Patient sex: M
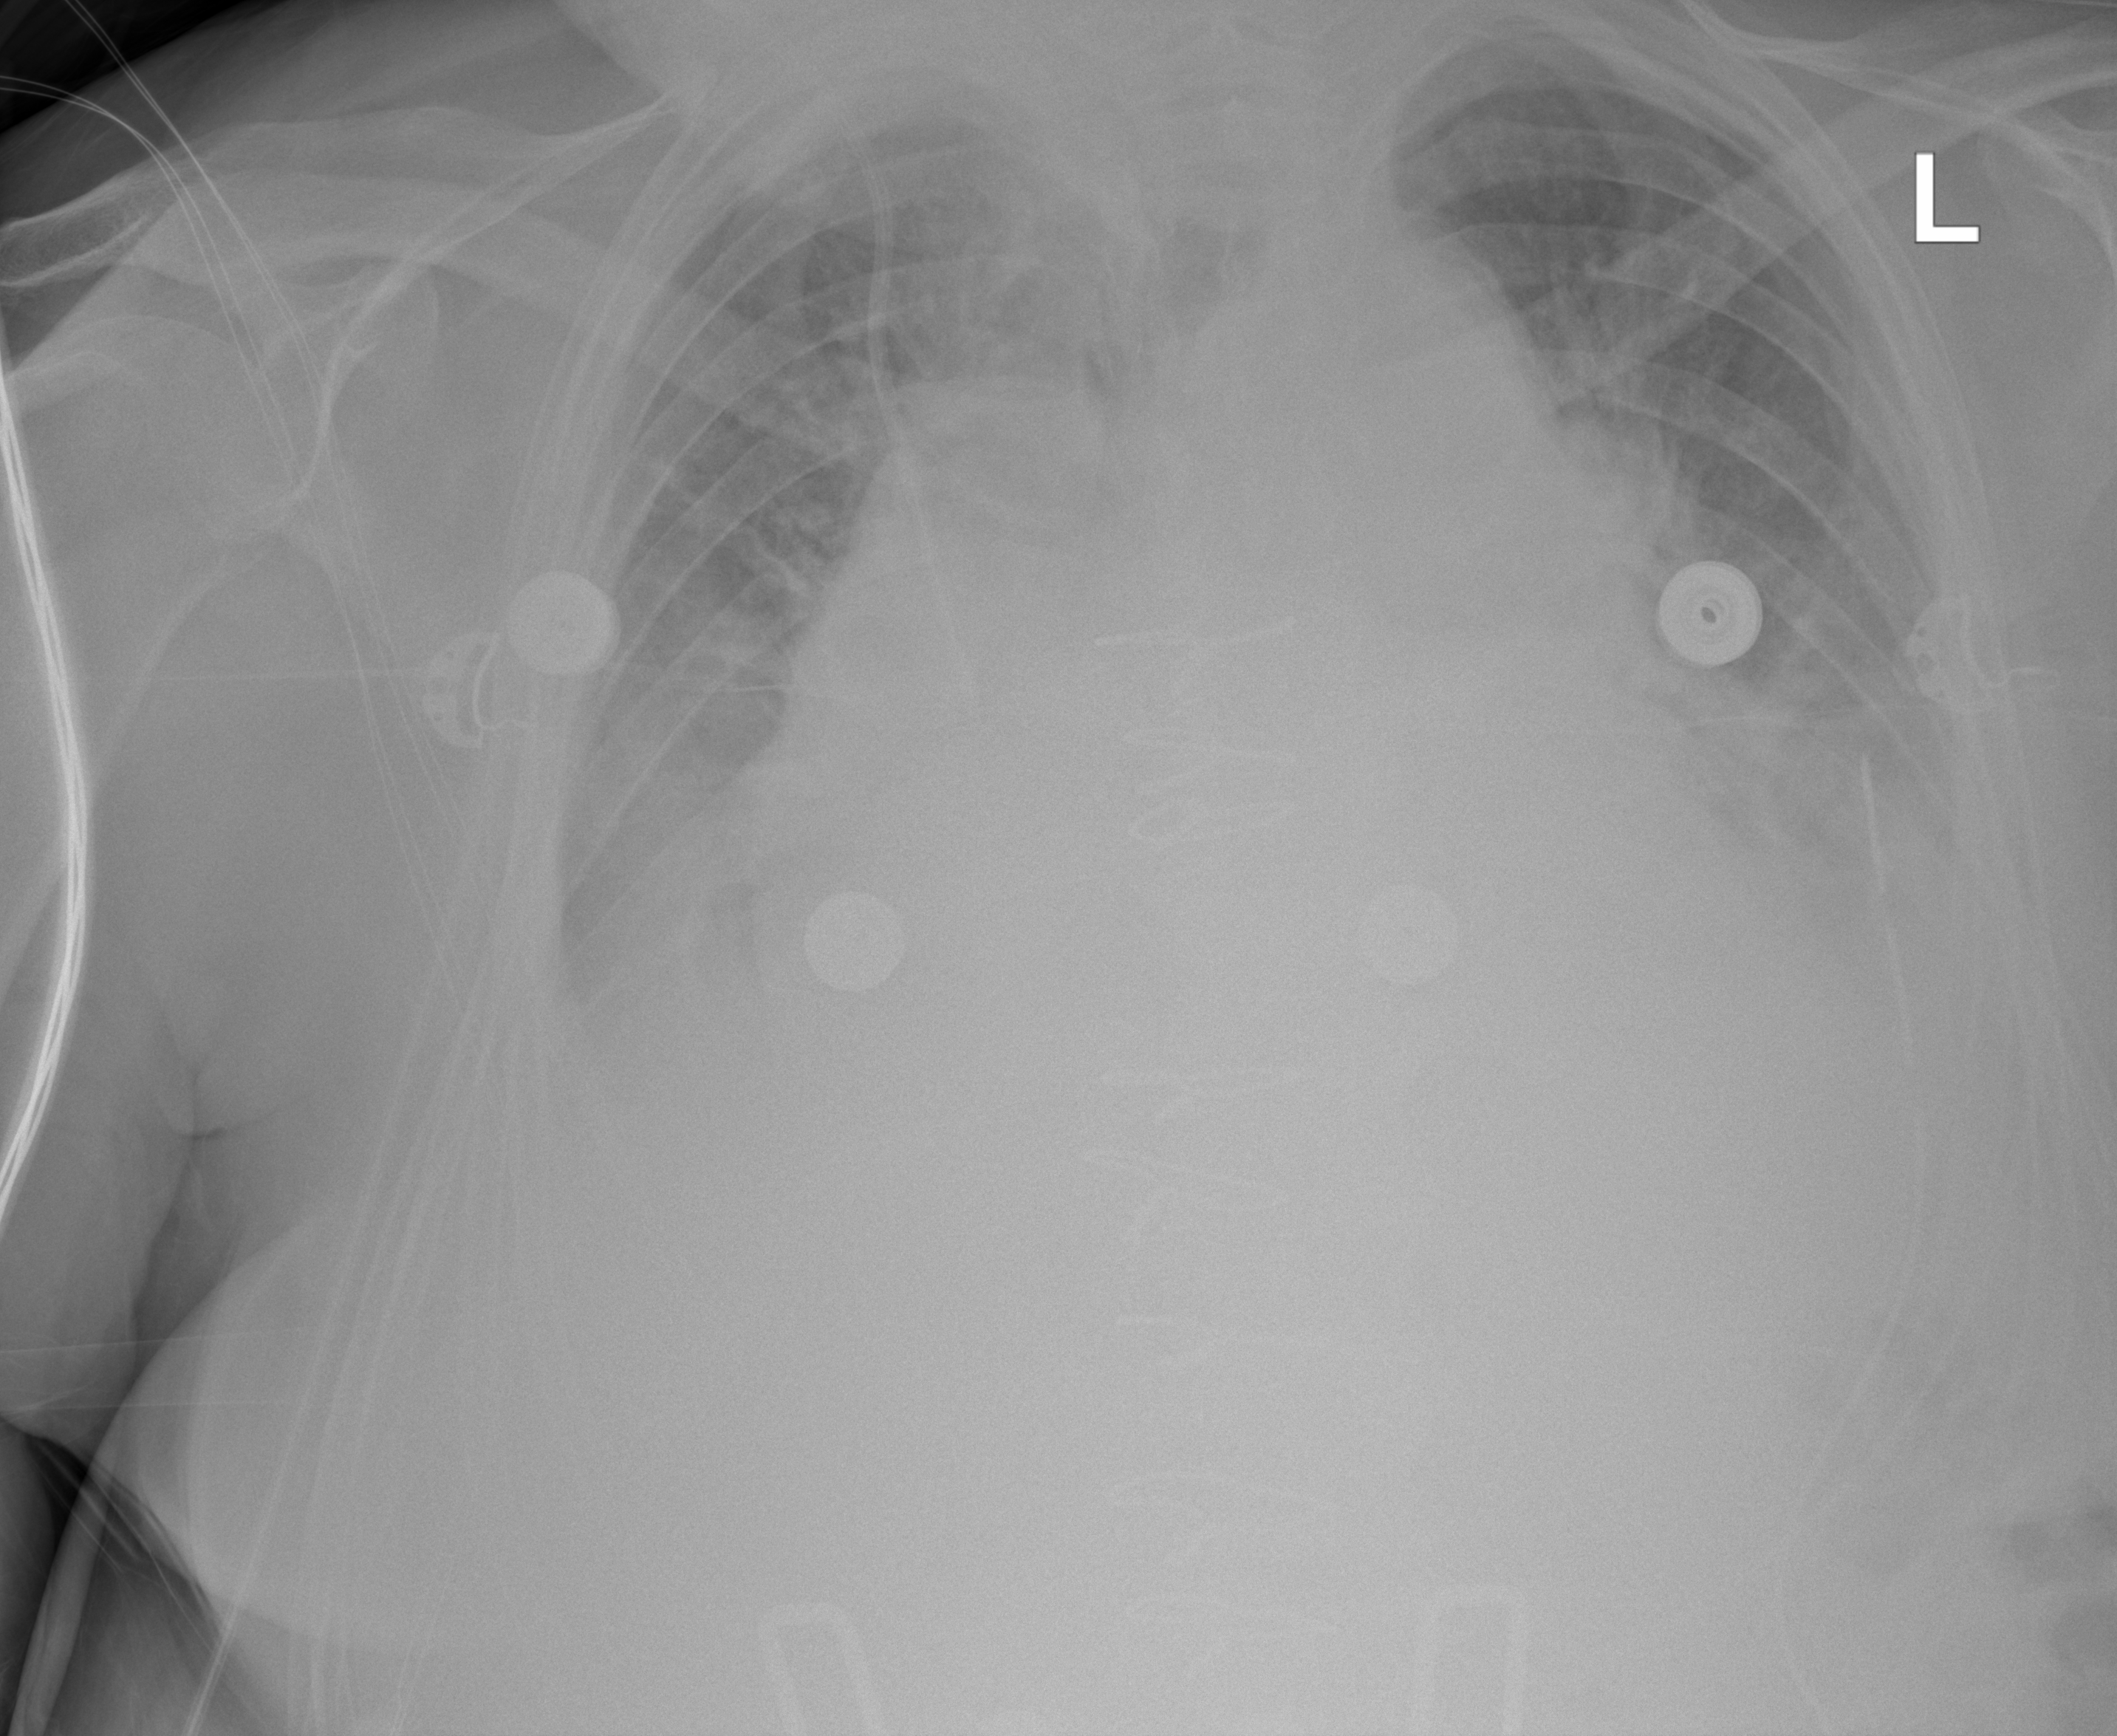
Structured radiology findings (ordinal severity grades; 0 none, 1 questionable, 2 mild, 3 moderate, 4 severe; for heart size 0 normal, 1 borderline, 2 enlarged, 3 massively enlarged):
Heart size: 2
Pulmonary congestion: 2
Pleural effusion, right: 3
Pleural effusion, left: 3
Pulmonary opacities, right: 2
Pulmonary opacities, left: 2
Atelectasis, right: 3
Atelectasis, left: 3